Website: lowes
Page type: billing-address
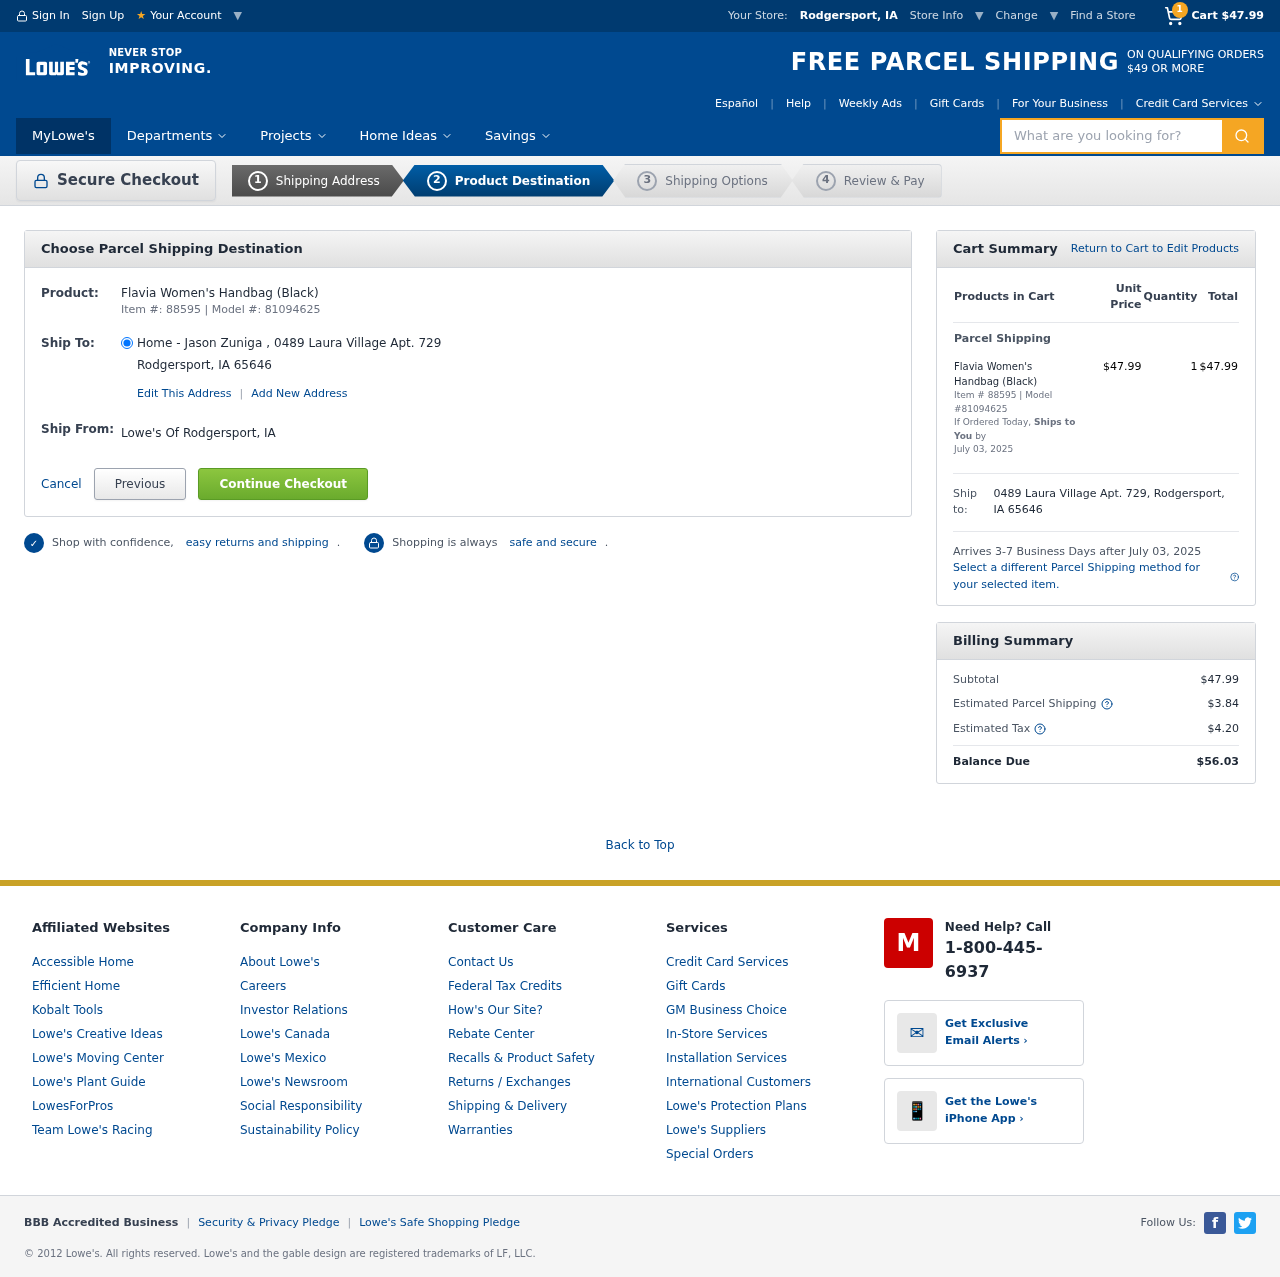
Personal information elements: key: PII_ADDRESS
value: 0489 Laura Village Apt. 729, Rodgersport, IA 65646
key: PII_CITY_STATE
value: Rodgersport, IA
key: PII_CITY_STATE_ZIP
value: Rodgersport, IA 65646
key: PII_FULLNAME
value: Jason Zuniga
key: PII_STREET
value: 0489 Laura Village Apt. 729
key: PII_CITY_STATE2
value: Rodgersport, IA
Product elements: key: PRODUCT1_NAME
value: Flavia Women's Handbag (Black)
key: PRODUCT1_PRICE
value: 47.99
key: PRODUCT1_QUANTITY
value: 1
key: PRODUCT1_ITEM_NUMBER
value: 88595
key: PRODUCT1_MODEL_NUMBER
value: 81094625
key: PRODUCT1_NAME2
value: Flavia Women's Handbag (Black)
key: PRODUCT1_ITEM_NUMBER2
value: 88595
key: PRODUCT1_MODEL_NUMBER2
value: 81094625
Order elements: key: ORDER_NUM_ITEMS
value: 1
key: ORDER_SUBTOTAL
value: $47.99
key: ORDER_SHIPPING_DATE
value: July 03, 2025
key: ORDER_SHIPPING_DATE2
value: July 03, 2025
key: ORDER_SUBTOTAL2
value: $47.99
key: ORDER_SHIPPING_COST
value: $3.84
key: ORDER_TAX
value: $4.20
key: ORDER_TOTAL
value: $56.03
Search elements: key: HEADER_SEARCH
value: What are you looking for?